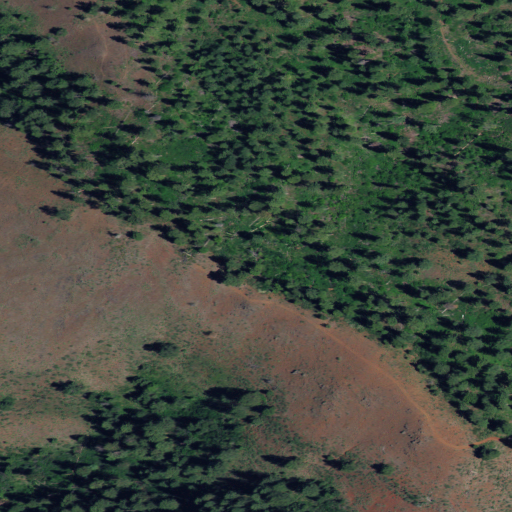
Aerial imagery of plain(s) in Idaho named Shingle Flat containing evergreen forest, shrub, and grassland